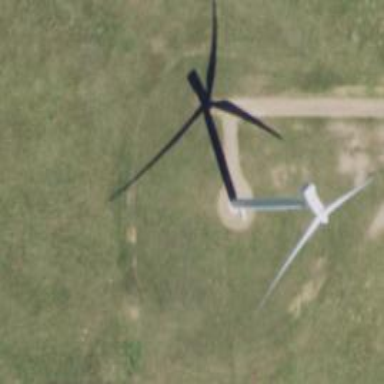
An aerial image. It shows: Wind generator powered by wind. The generator type is horizontal axis and it uses wind turbines.